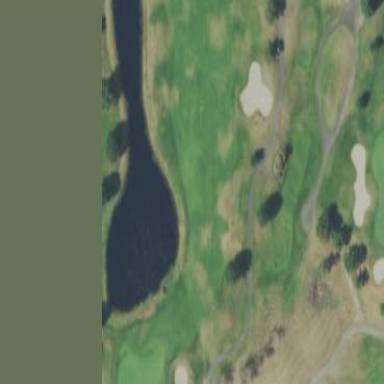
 specifically mown fairway on golf course."